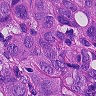
Metastatic tissue present: yes